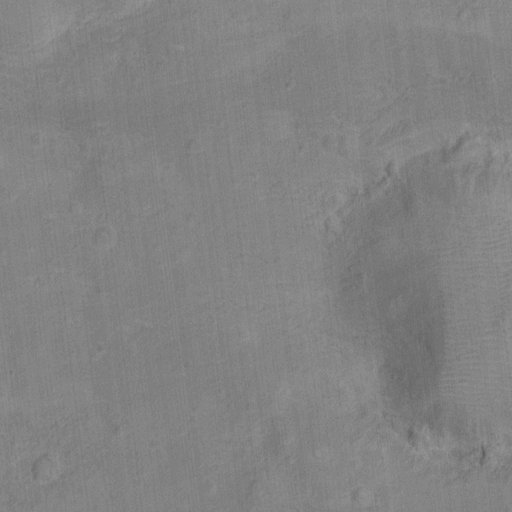
Classes present: Background